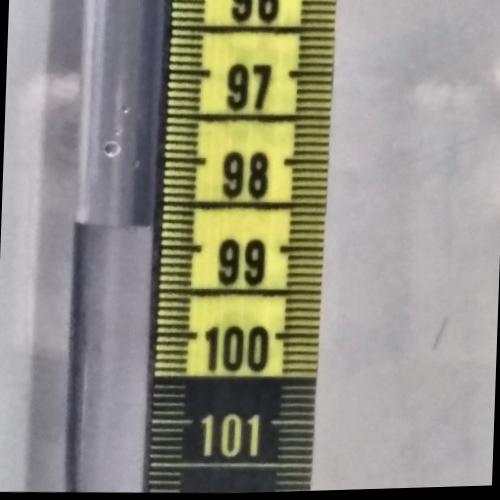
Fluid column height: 98.8 cm